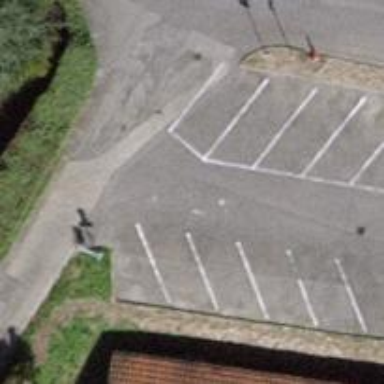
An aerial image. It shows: Asphalt parking aisle road.